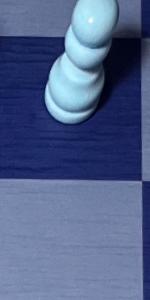
Label: Empty